Interaction volume radius: 10 \u00c5
Interaction volume height: 20 \u00c5
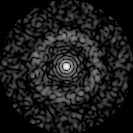
Disorder parameter: 0.8353